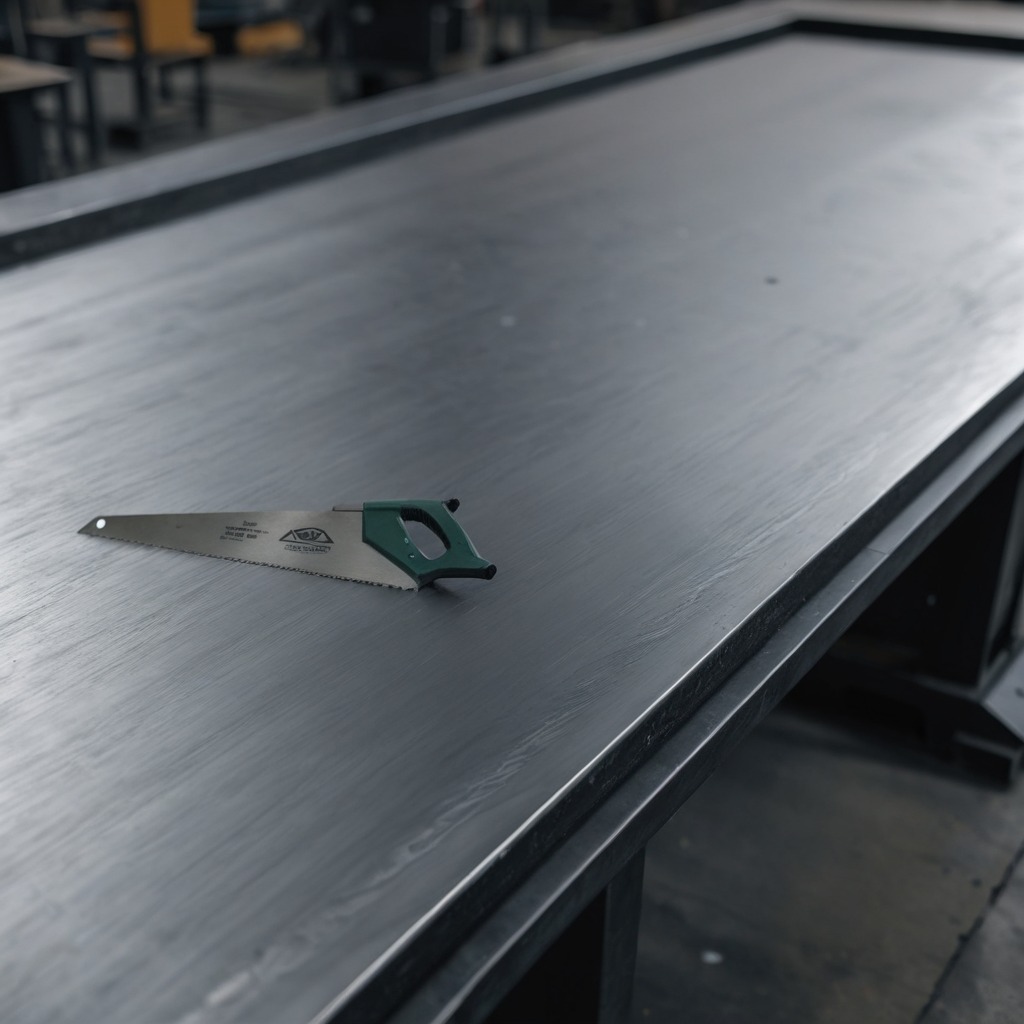
A metal saw lies on the cold steel table in a mining workshop.